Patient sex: M
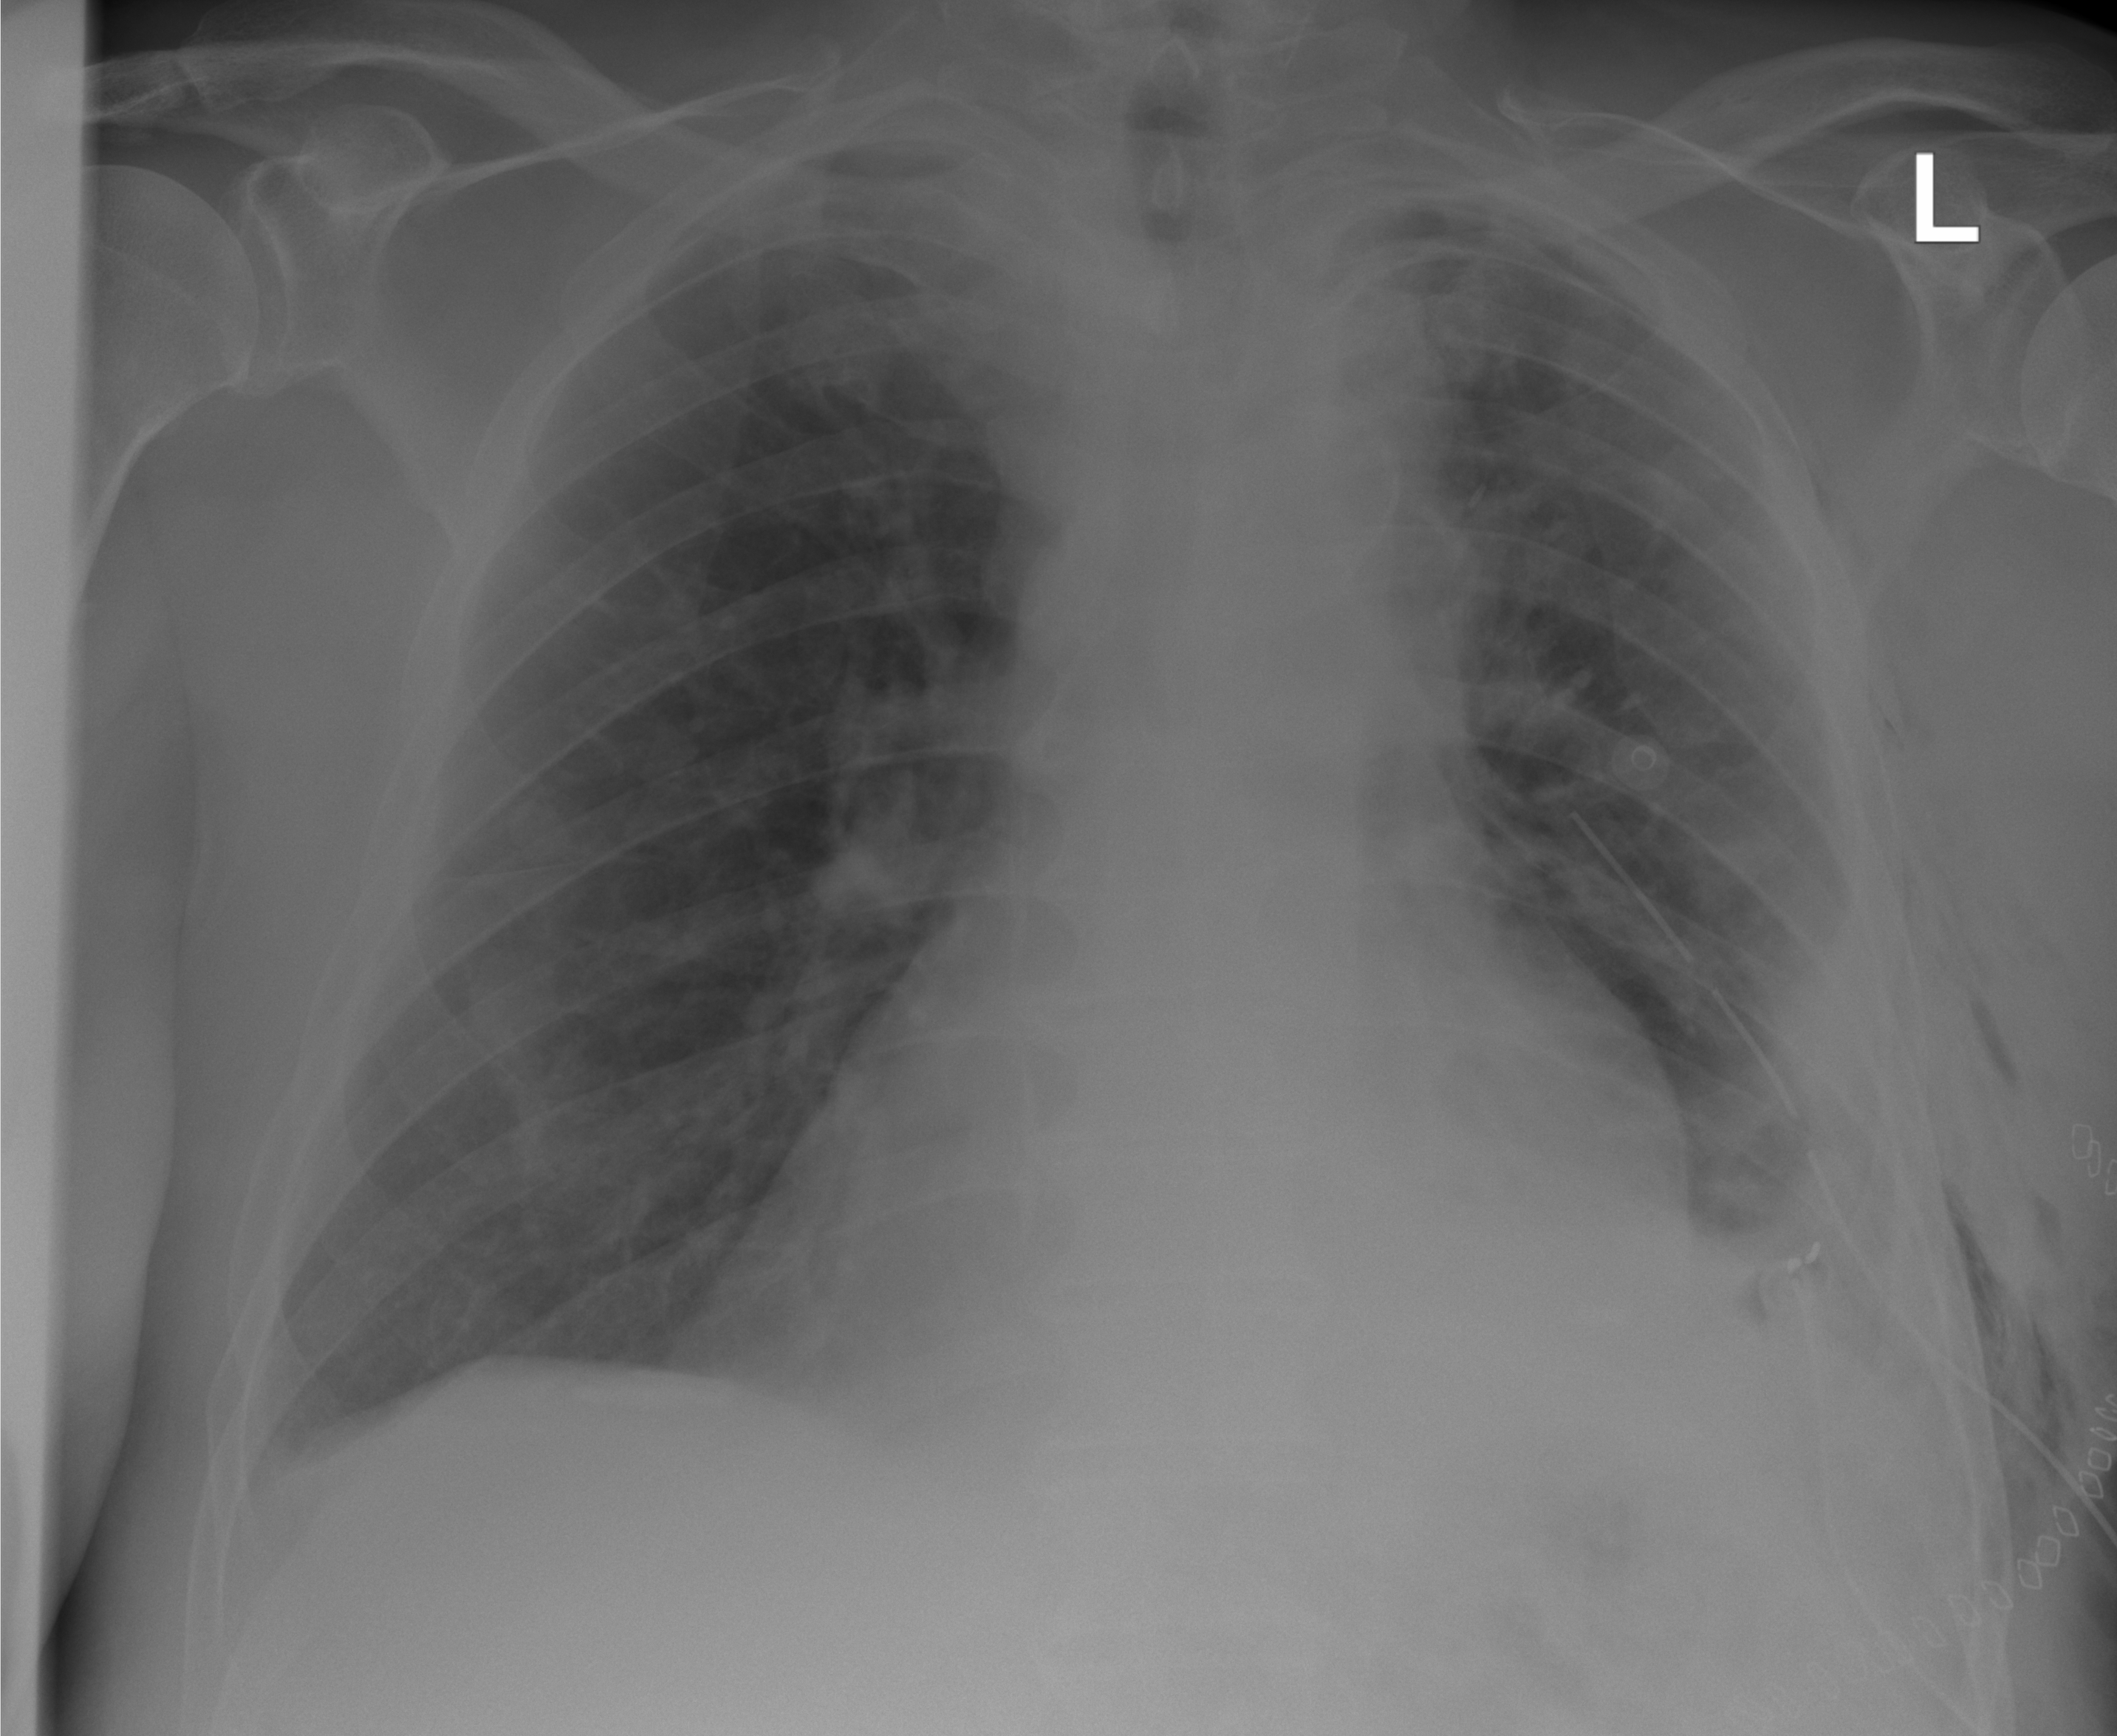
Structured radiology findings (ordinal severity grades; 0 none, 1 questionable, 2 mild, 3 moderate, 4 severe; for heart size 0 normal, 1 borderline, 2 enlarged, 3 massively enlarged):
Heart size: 2
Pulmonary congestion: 0
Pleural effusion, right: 1
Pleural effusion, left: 2
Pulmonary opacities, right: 0
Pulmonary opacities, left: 0
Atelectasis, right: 1
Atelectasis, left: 2